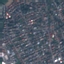
Land use / land cover class: Residential